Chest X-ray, PA view. Patient: 61 years old, sex M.
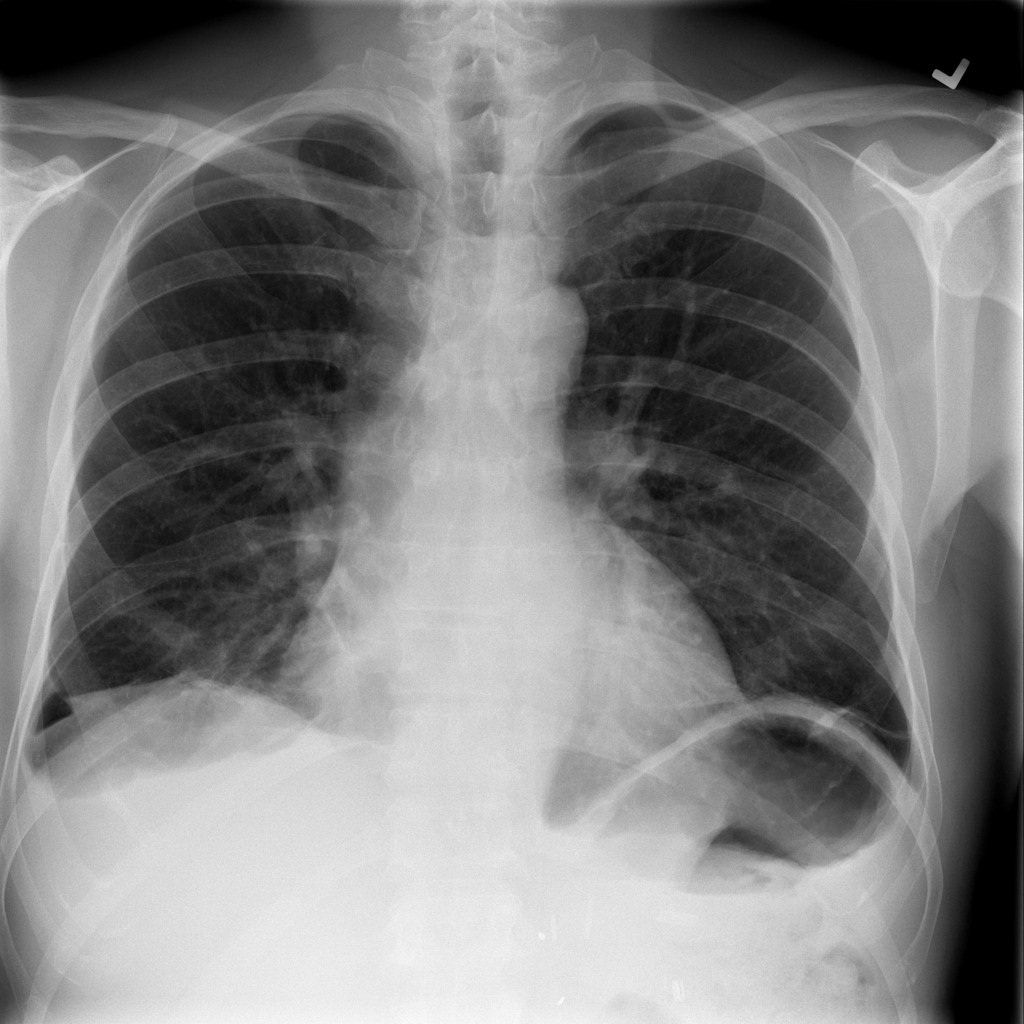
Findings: No Finding